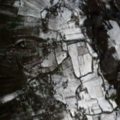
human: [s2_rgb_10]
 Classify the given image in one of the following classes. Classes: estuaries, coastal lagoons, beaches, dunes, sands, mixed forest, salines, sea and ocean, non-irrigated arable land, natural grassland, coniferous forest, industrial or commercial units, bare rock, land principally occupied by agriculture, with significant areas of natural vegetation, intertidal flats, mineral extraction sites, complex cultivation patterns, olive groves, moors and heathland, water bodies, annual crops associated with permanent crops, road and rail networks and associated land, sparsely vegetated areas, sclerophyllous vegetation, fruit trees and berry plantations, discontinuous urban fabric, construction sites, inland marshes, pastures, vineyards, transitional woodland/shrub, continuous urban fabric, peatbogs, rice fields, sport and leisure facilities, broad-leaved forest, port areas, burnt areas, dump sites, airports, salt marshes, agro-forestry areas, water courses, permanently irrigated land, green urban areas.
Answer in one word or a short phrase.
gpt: non-irrigated arable land, complex cultivation patterns, land principally occupied by agriculture, with significant areas of natural vegetation, broad-leaved forest, transitional woodland/shrub